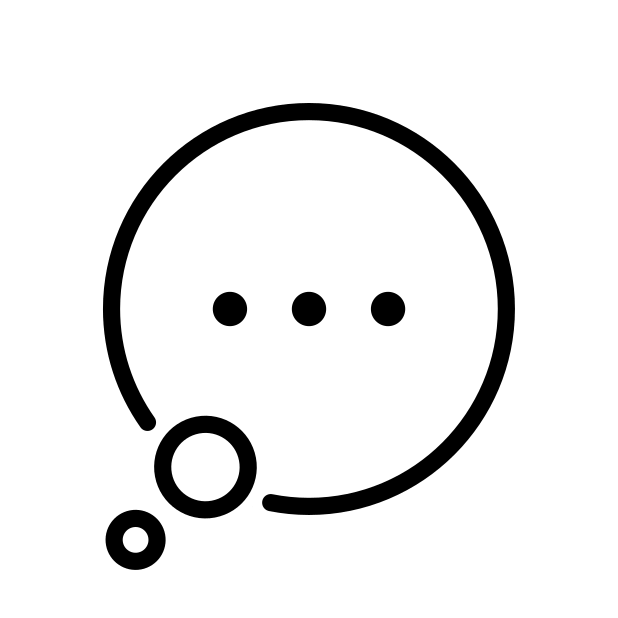
speech balloon